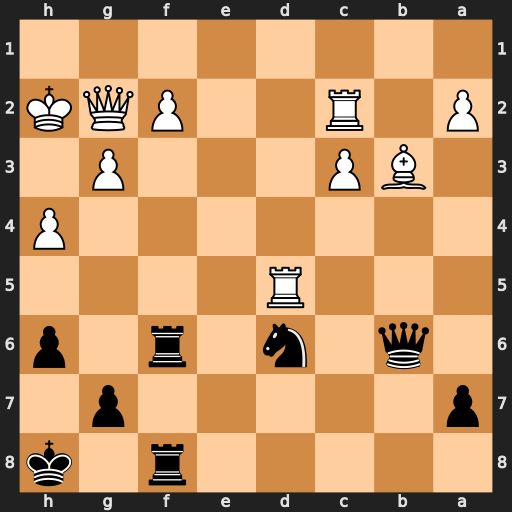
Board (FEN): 5r1k/p5p1/1q1n1r1p/3R4/7P/1BP3P1/P1R2PQK/8
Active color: b
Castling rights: -
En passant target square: -
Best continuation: Rxf2 Rxf2 Rxf2 Kh3 Rxg2